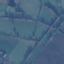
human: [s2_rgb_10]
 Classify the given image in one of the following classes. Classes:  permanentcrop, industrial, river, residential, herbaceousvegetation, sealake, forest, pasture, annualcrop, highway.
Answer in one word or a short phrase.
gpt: Pasture